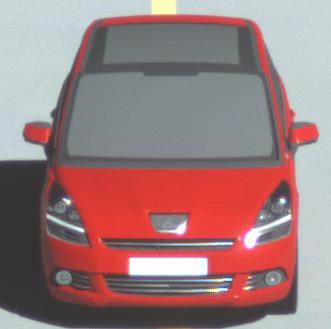
Make: Peugeot
Model: 5008 120 VTi
Detailed model: 5008 (I) Van
Model produced from: 2009/10
Model produced until: 2011/07
Doors: 5
Color: red
Road condition: dry road
Daytime: midday
Contrast: high contrast